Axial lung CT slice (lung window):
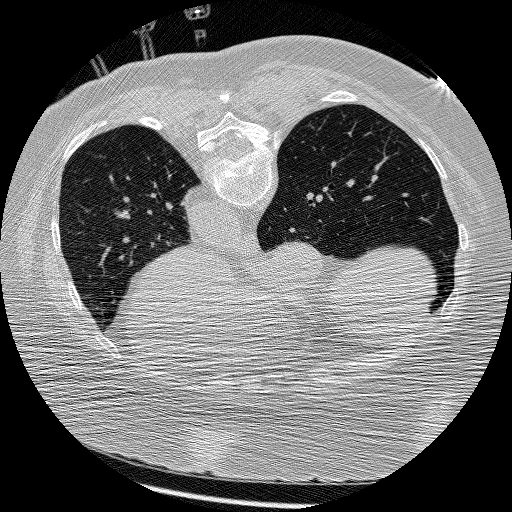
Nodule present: no